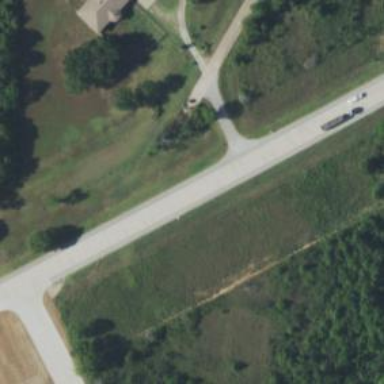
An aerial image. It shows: Stop road.